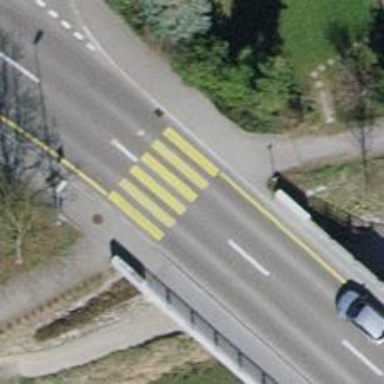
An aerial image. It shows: Uncontrolled zebra crossing on the road.